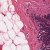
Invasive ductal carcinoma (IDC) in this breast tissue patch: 0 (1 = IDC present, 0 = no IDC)